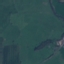
Land use / land cover: Pasture